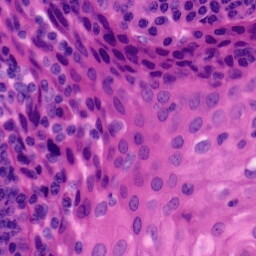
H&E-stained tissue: Tonsil